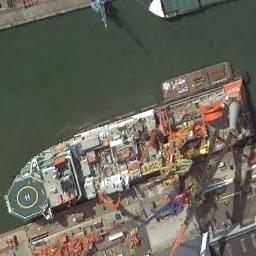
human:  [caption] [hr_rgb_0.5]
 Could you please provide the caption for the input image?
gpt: The ship full of cargo is docked at the cargo terminal and the water is dark green .

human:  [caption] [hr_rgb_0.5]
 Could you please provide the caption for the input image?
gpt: There are numerous containers on ship .

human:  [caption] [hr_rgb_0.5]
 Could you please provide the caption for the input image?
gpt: A green boat docked at the dock .

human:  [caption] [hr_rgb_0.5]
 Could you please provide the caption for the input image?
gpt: There are two ships in the green water on the shore .

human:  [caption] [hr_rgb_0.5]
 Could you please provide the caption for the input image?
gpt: The ship is at the harbor .